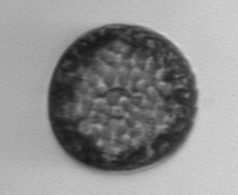
Label: Coscinodiscus